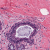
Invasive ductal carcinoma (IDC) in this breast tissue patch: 0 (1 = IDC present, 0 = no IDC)